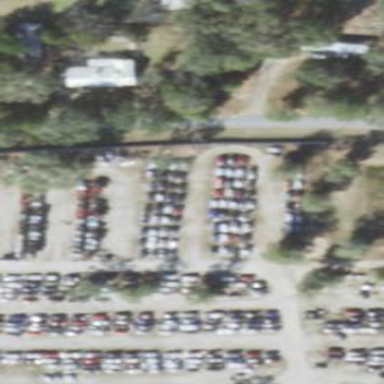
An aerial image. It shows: Scrap yard situated in industrial area.